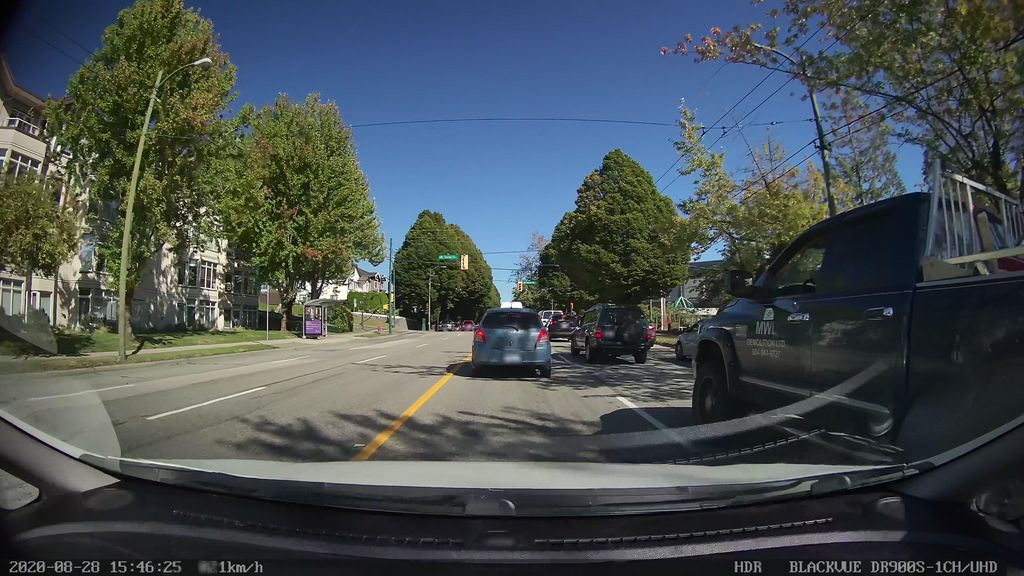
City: vancouver